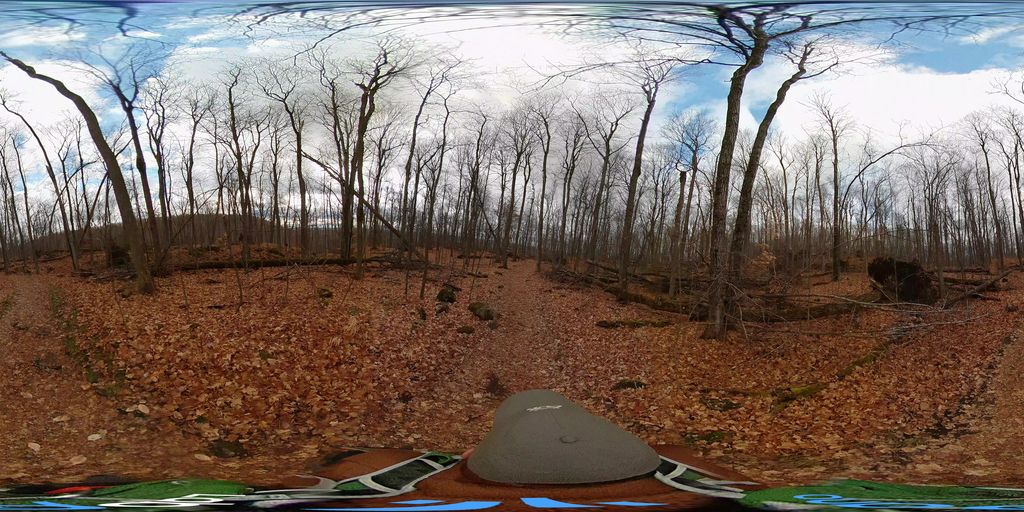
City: ottawa-gatineau